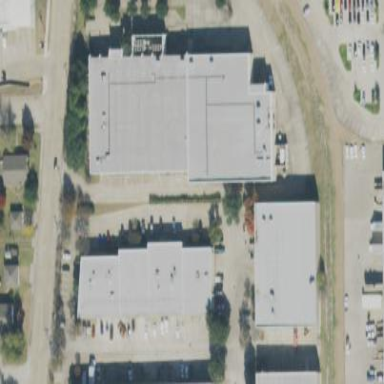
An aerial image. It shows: Commercial building.